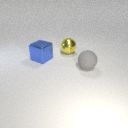
large blue metal cube to the left of large yellow metal sphere